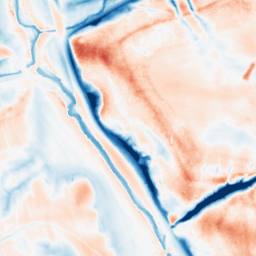
Category: classical
Decomposition family: gaussian
Decomposition parameters: sigma: 10
Upsampling method: bilinear
Upsampling parameters: scale: 4
Upsampling scale: 4